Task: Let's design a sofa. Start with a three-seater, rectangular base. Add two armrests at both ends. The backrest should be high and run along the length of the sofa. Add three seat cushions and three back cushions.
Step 282:
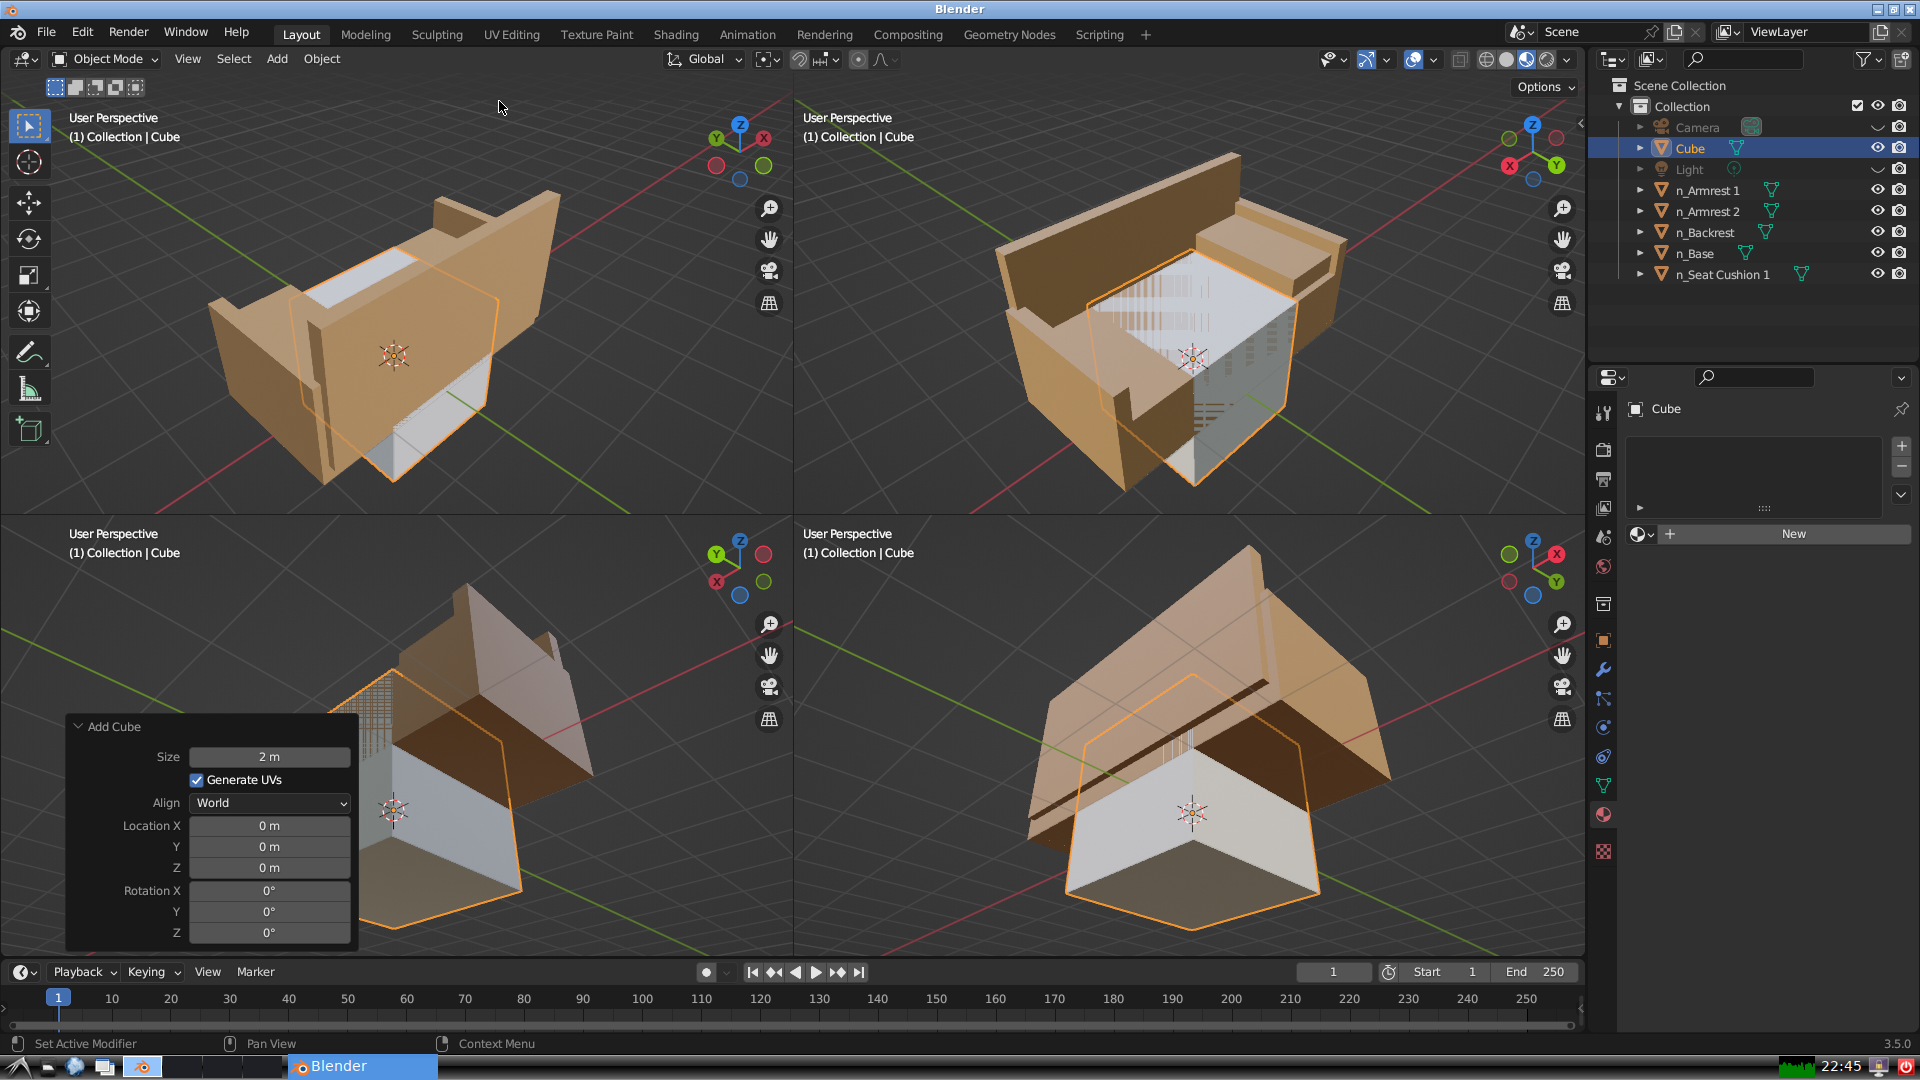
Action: {"mouse_move": [270, 757]}